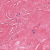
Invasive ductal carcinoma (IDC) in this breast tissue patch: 0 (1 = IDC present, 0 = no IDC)